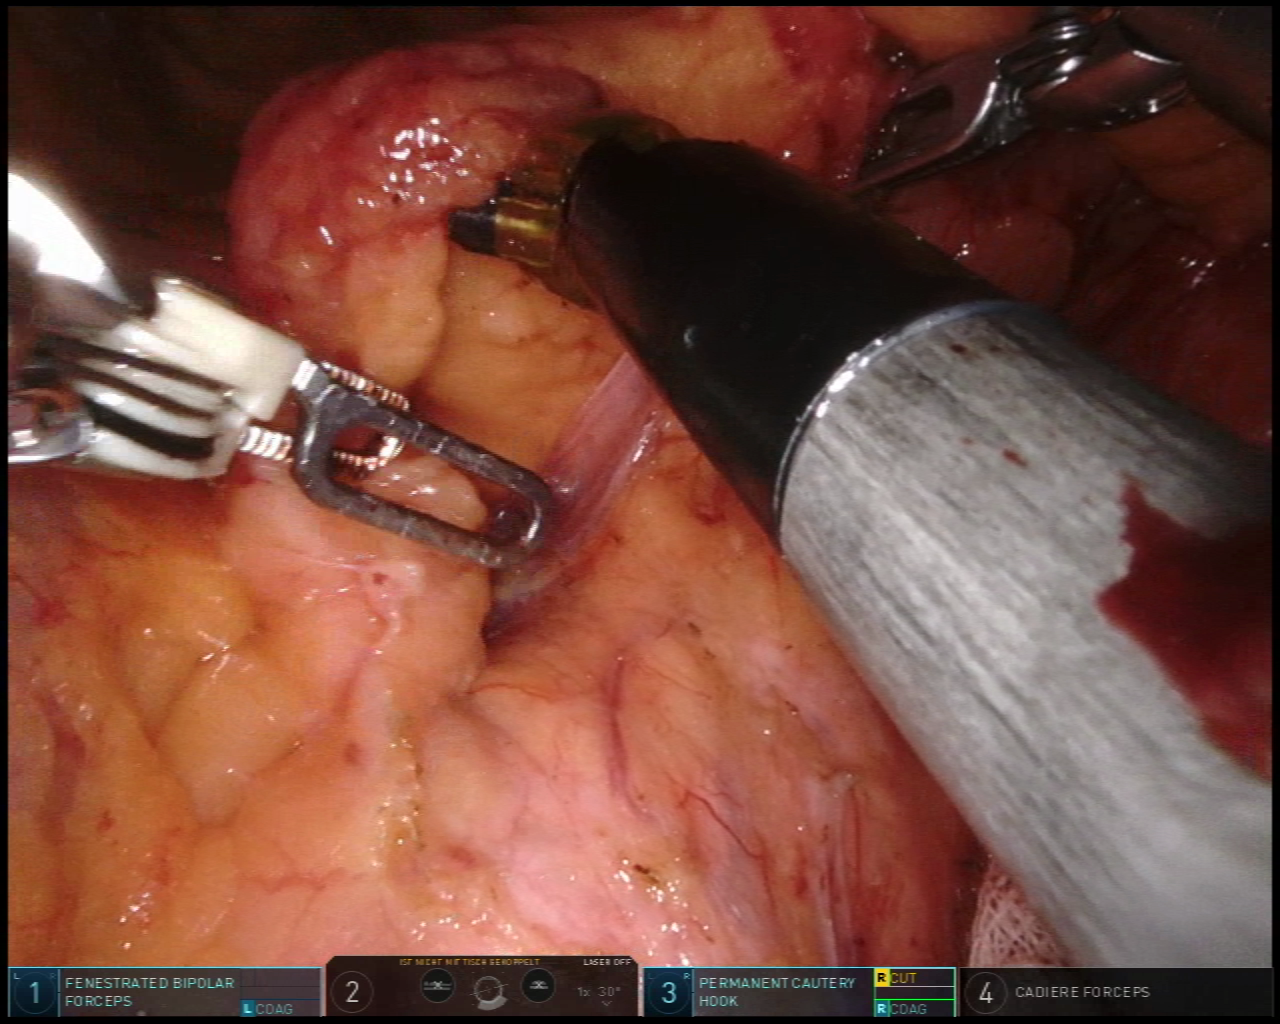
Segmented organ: pancreas
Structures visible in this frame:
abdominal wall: no
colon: yes
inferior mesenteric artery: no
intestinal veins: no
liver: no
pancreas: yes
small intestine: no
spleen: no
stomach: no
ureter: no
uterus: no
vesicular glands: no